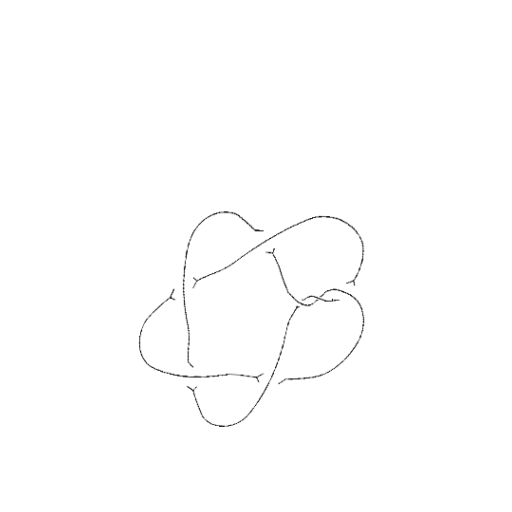
Crossing number: 7